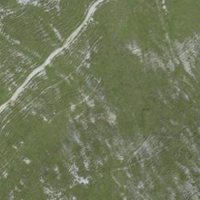
EUNIS habitat code: 31
Species observed at this site:
Saxifraga aizoides